Field crop: maize
Growth stage: 2
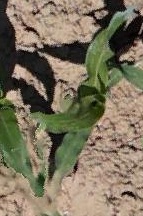
Species: maize